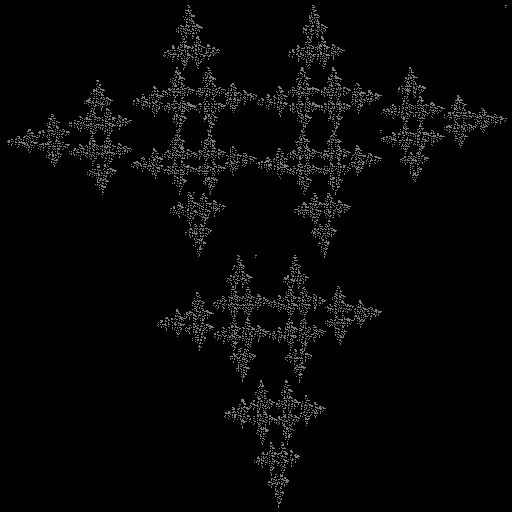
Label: crystal